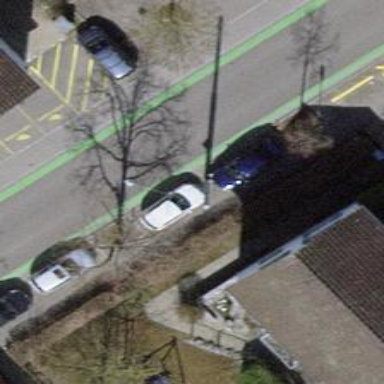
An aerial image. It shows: Tertiary road with asphalt surface and designated cycle lane.